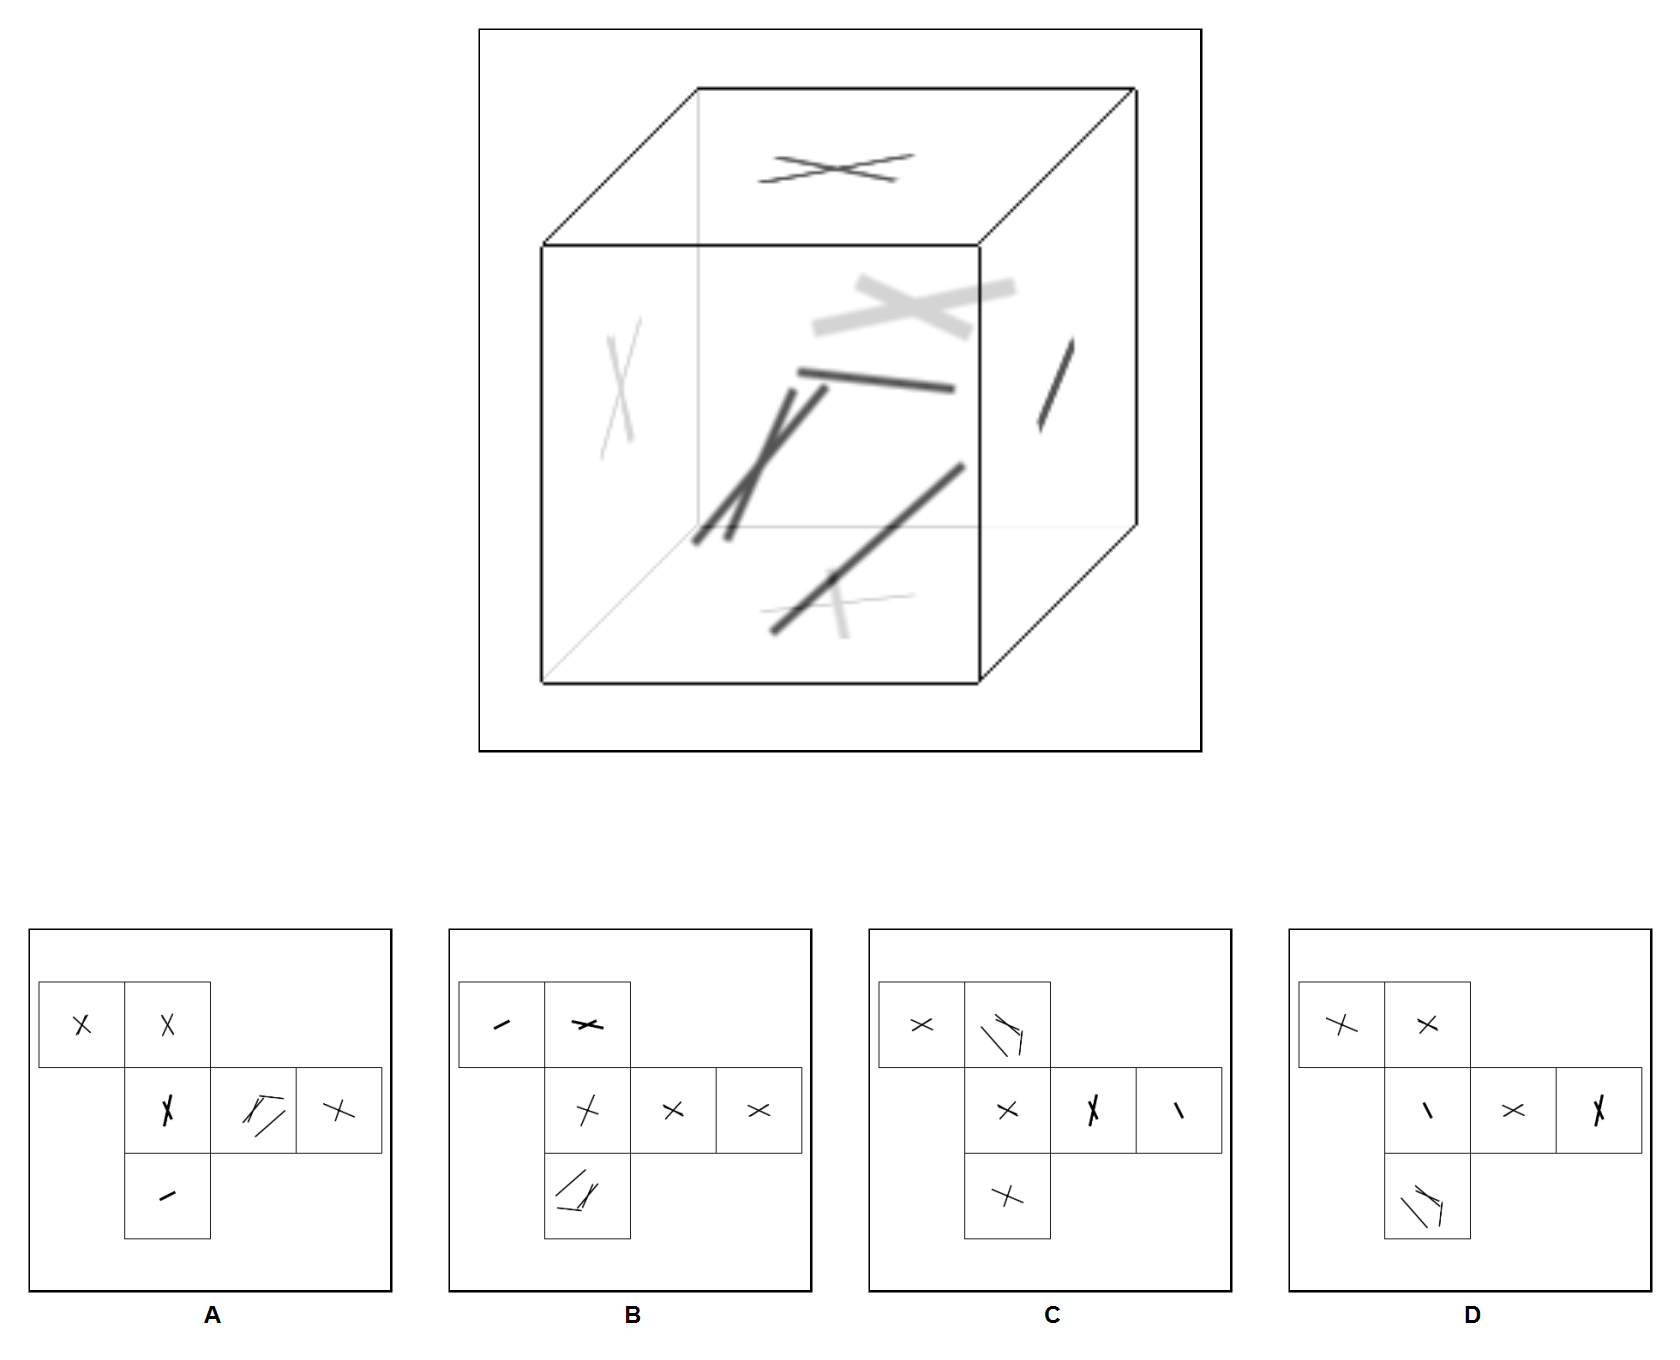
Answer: B